Question: Anyone know how to get rid of those line borders in Eclipse (using Aptana plugin for Rails development).

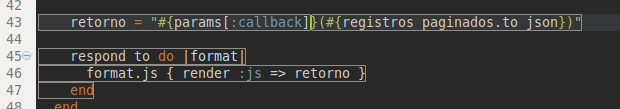
Answer: I believe those borders fall under "Annotations" in Eclipse. Go to Window -> Preferences -> General -> Editors -> Text Editors -> Annotations and find the offending annotation.
If it is "Occurrences" annotation type that is causing the lines to appear, you can either uncheck the "Text as" box or you can find the "Mark Occurrence" setting and turn it off altogether.